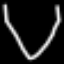
Label: diamond